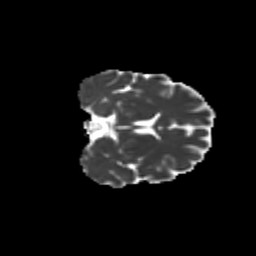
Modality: MD
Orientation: coronal
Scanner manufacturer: siemens
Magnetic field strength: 3 T
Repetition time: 9.2 s
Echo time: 0.084 s